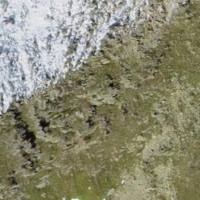
EUNIS habitat code: 31
Species observed at this site:
Prunella collaris